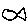
Label: fish